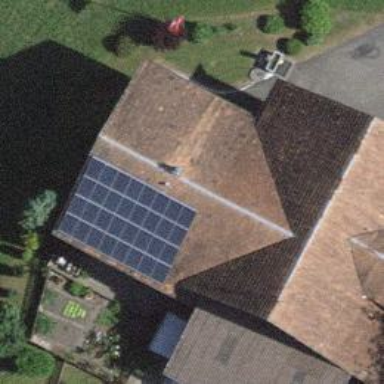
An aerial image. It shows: Solar photovoltaic panel generator.